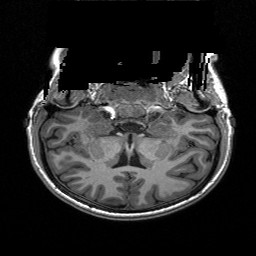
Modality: T1w
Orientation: sagittal
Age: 20
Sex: female
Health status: healthy
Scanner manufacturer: siemens
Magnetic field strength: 3 T
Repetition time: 3.2 s